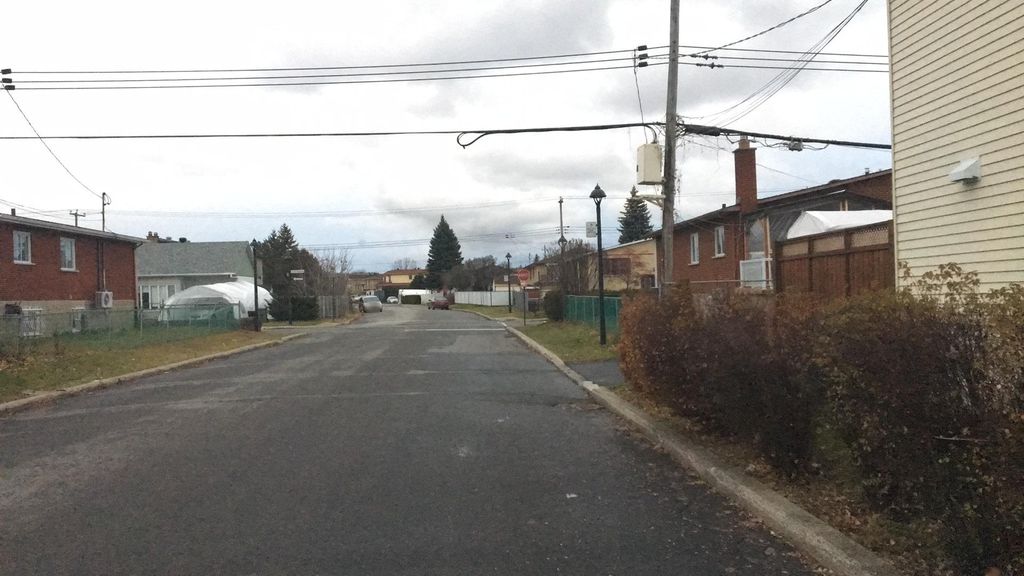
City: montreal